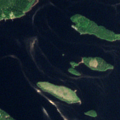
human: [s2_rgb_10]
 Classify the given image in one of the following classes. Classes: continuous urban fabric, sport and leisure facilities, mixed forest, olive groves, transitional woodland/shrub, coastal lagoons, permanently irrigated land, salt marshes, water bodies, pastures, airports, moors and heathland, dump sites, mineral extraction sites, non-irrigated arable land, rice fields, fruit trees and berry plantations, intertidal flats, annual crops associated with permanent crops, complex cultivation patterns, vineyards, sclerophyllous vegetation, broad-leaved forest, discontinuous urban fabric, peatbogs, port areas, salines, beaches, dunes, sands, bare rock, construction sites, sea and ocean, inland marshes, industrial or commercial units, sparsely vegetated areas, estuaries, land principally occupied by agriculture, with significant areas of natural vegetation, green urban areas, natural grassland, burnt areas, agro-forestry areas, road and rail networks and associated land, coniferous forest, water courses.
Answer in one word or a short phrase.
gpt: mixed forest, water bodies